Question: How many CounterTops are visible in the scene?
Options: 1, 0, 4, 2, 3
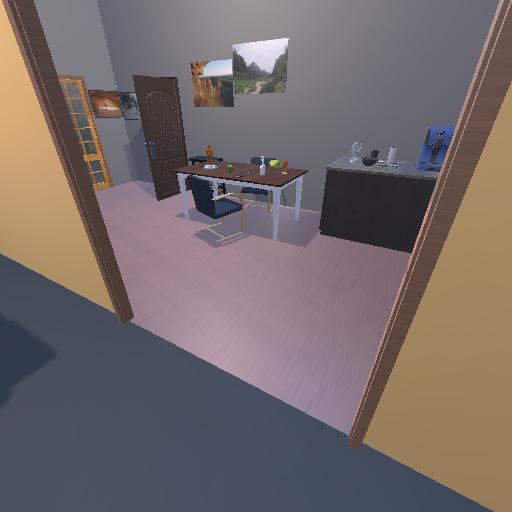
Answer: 1